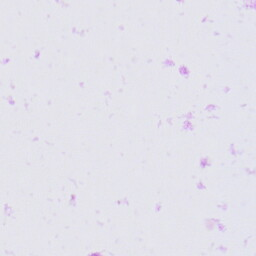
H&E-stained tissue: Prostate